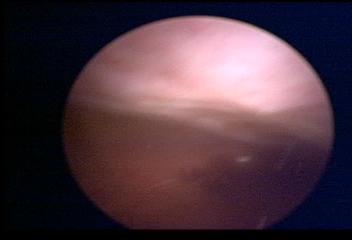
Modality: WLC
Class: Normal mucosa
Bladder cancer association: No